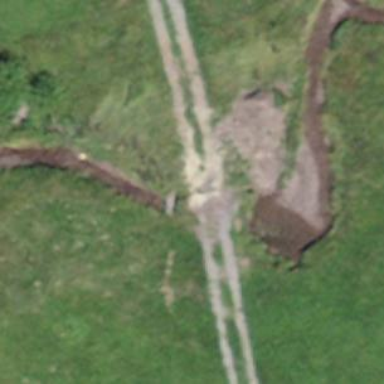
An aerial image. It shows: Track with pebblestone surface on bridge. The track is classified as grade5.